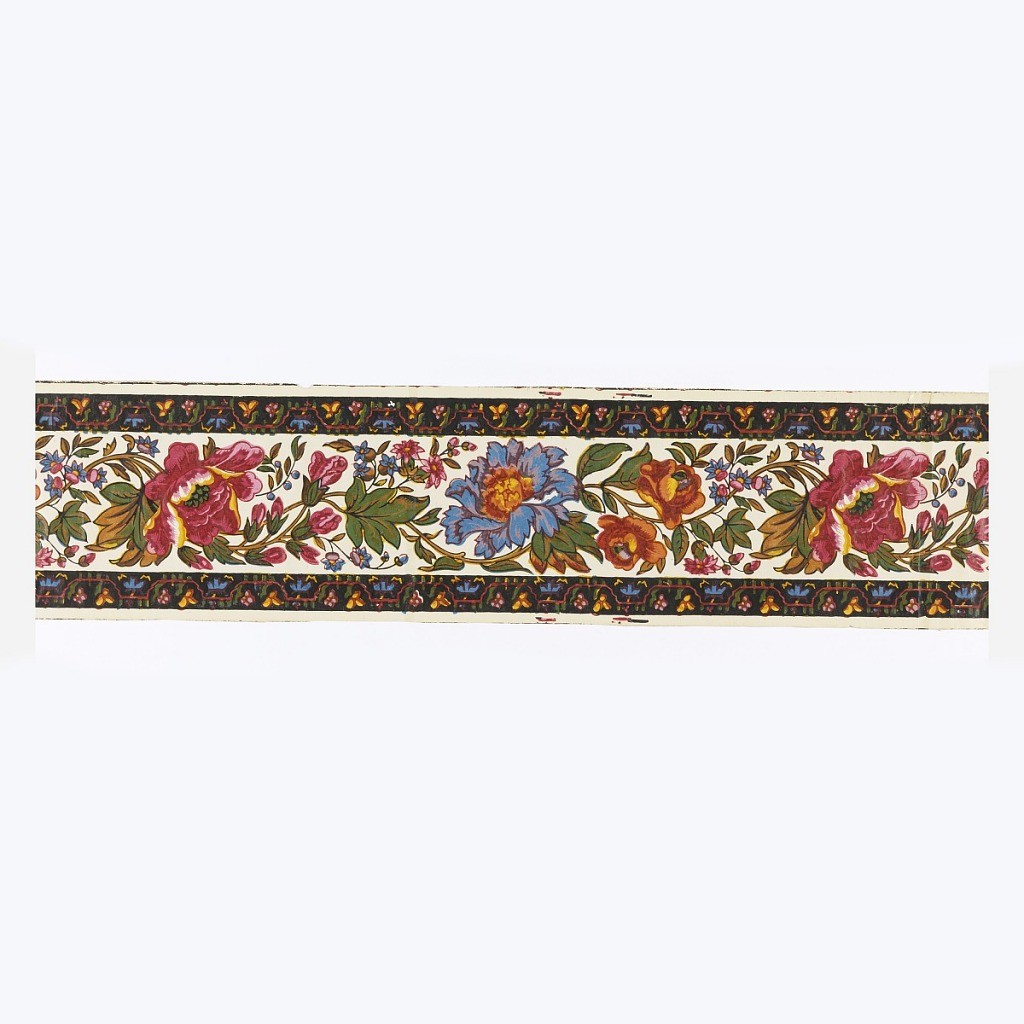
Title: Border
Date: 1825–50
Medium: Block-printed on handmade paper
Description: The edgings consist of two bands of imitation woven flowers. Between them is an assortment of flowers and foliage positioned along an undulating stem. Block-printed with shiny, oily pigments on joined sheets of paper.

H# 290